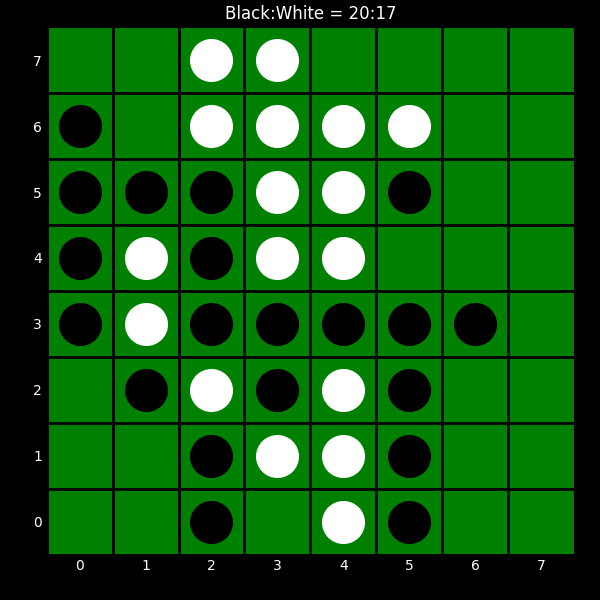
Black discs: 20
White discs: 17